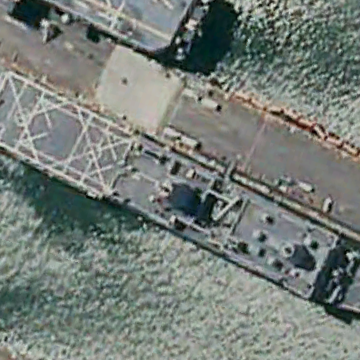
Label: combat